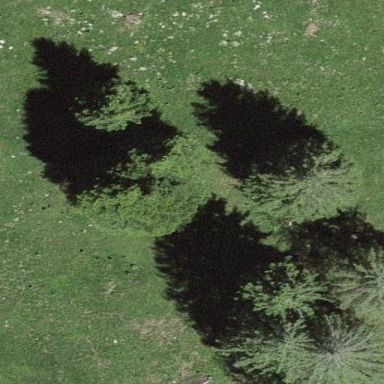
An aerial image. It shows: Forest area dominated by needle-leaved trees.